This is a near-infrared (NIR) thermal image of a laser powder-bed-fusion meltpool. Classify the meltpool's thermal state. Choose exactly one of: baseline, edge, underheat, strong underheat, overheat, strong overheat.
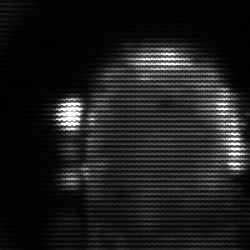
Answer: baseline